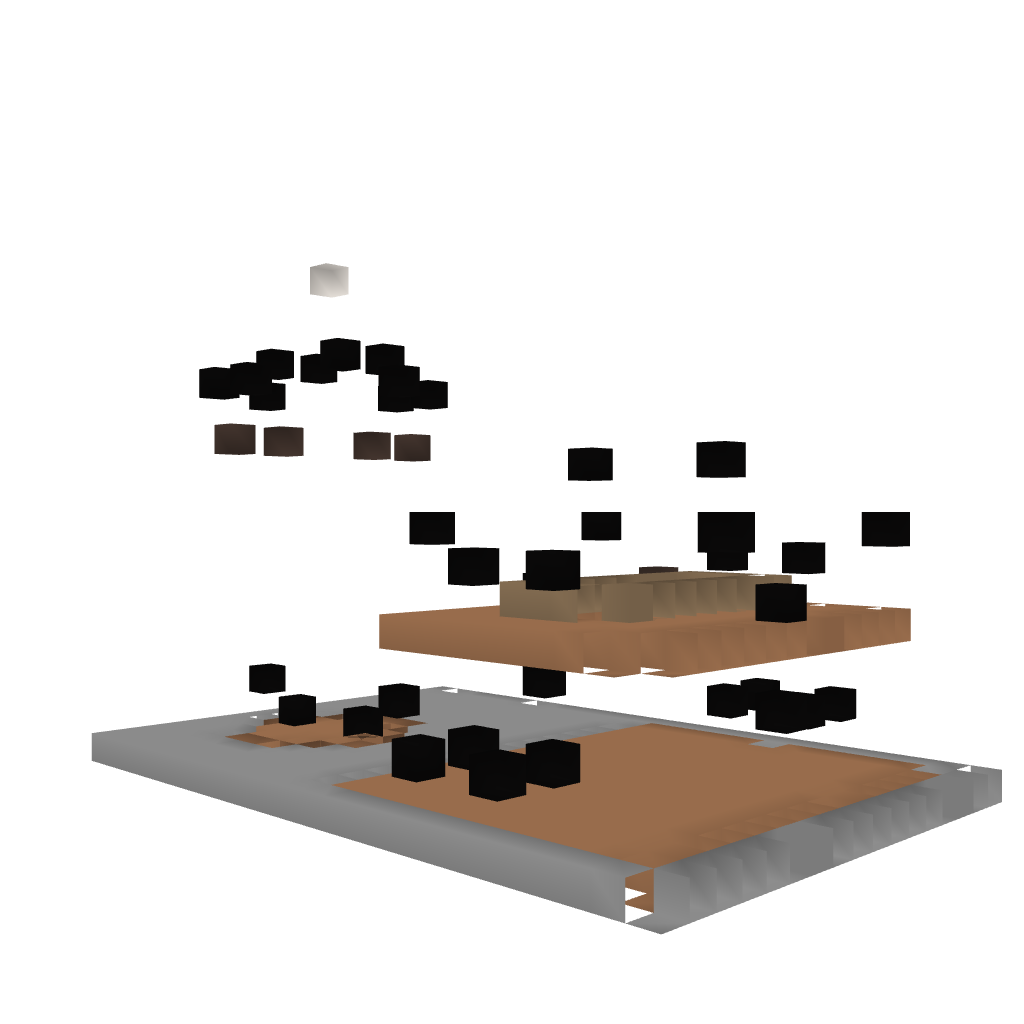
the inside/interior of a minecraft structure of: Small Barn 1